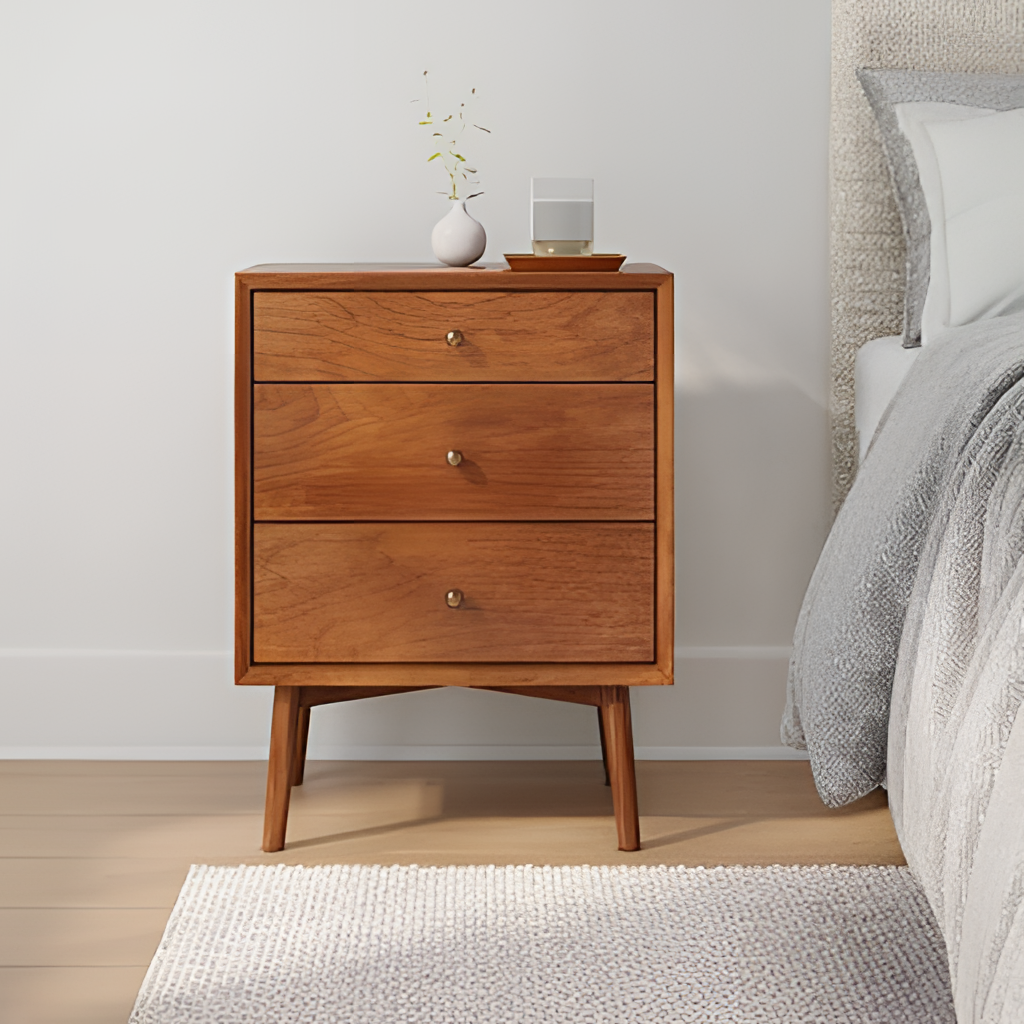
living room, brown wood dresser, paint wallpaper, with solid pattern, minimalist, wood flooring, with plank pattern